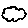
Label: cloud